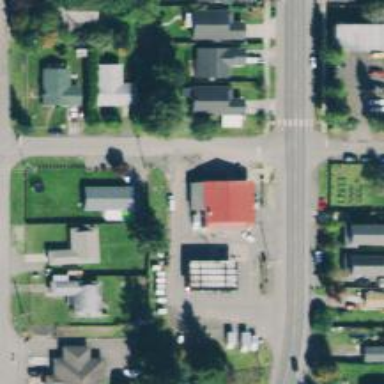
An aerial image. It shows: Convenience shop.